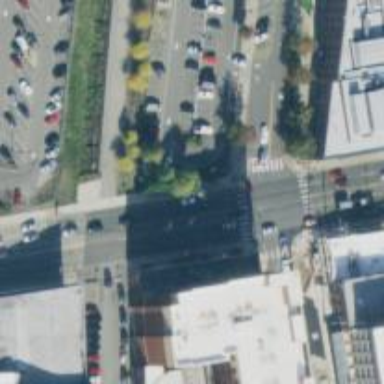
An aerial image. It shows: Marked crossing at dangerous junction on the road.